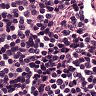
Metastatic tissue present: no